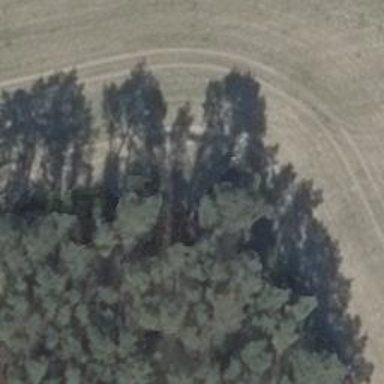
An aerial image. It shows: Hunting stand.